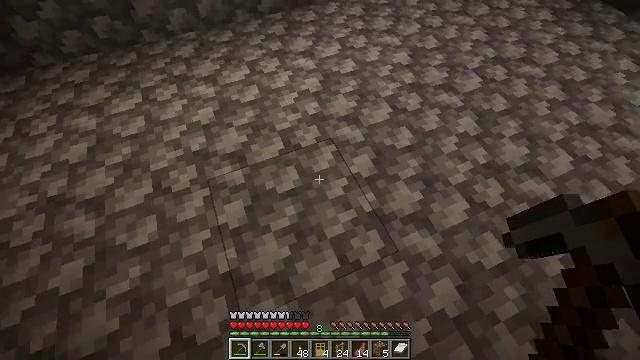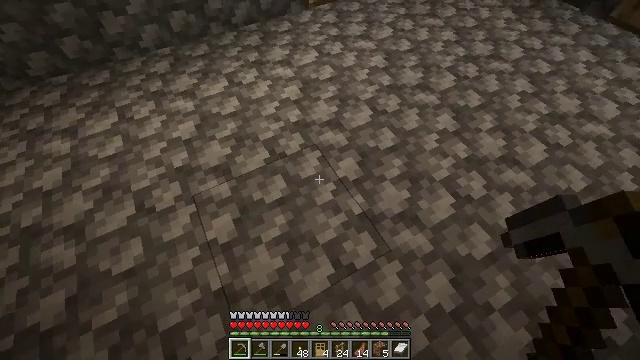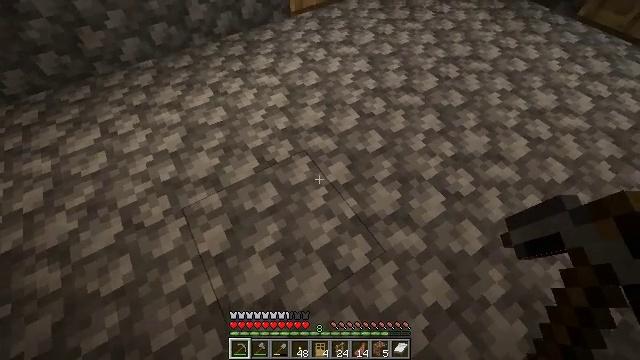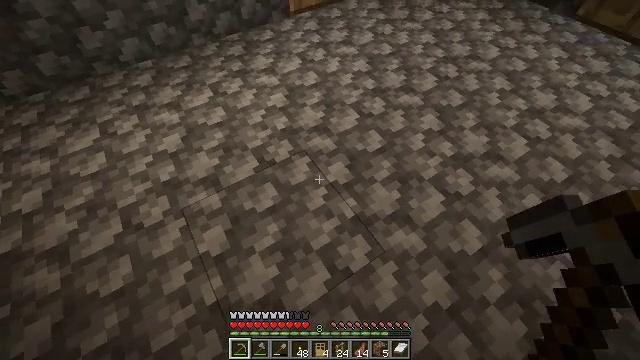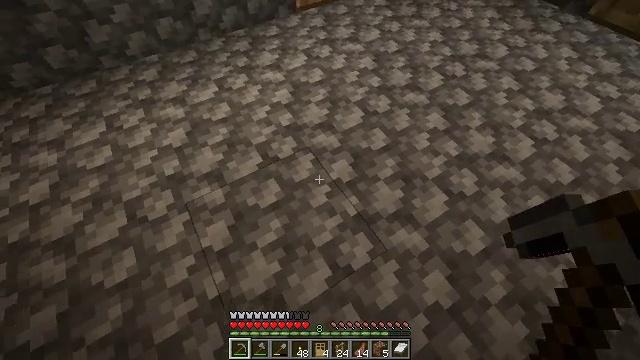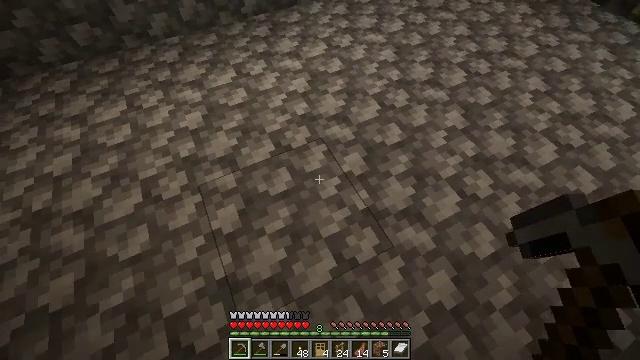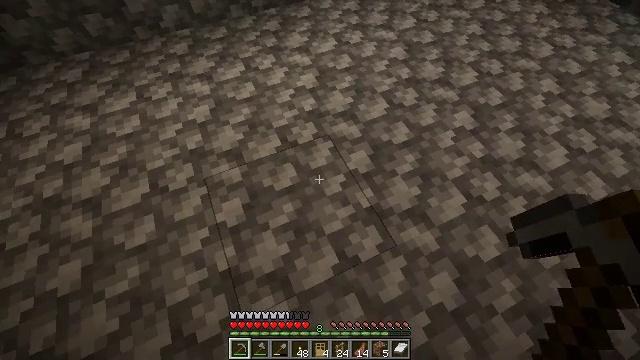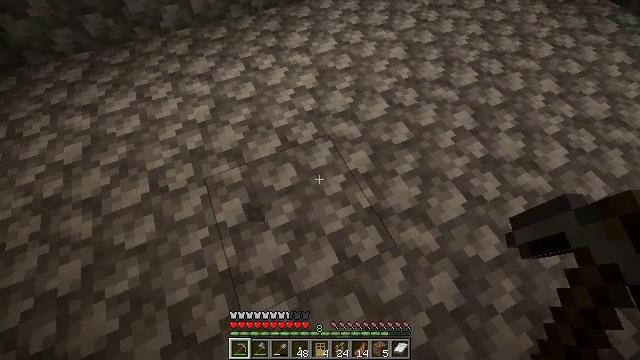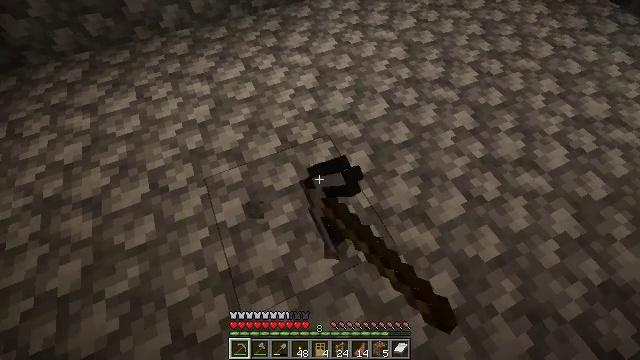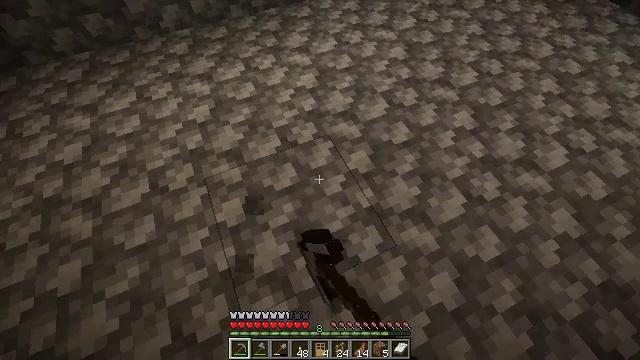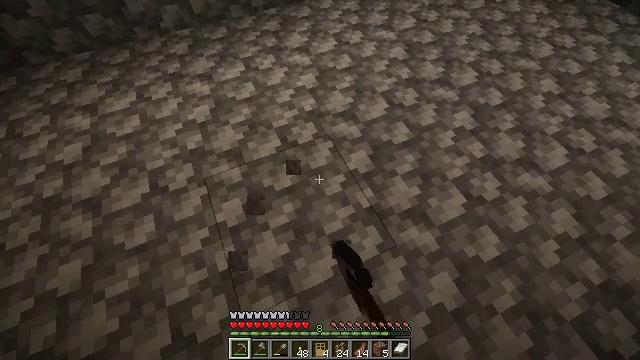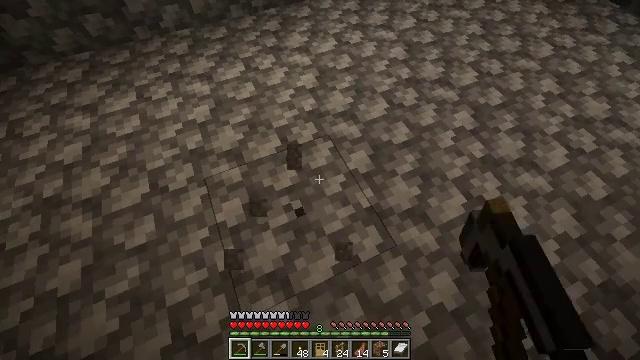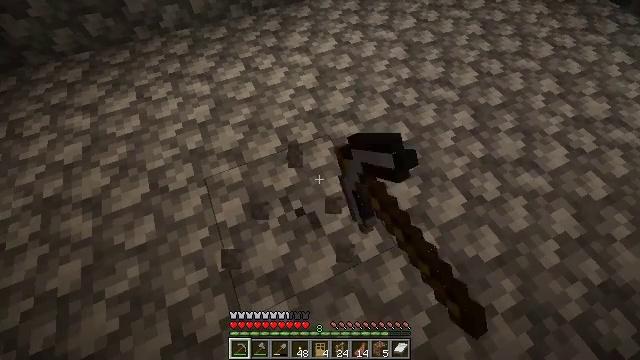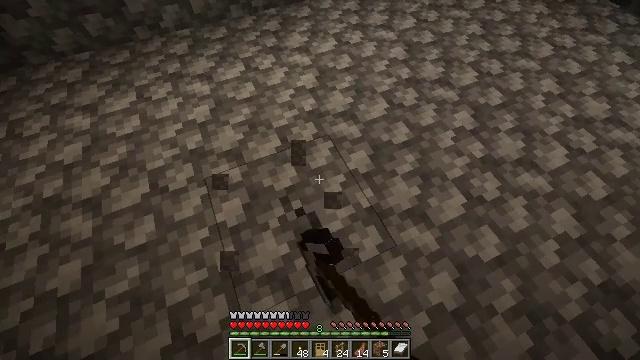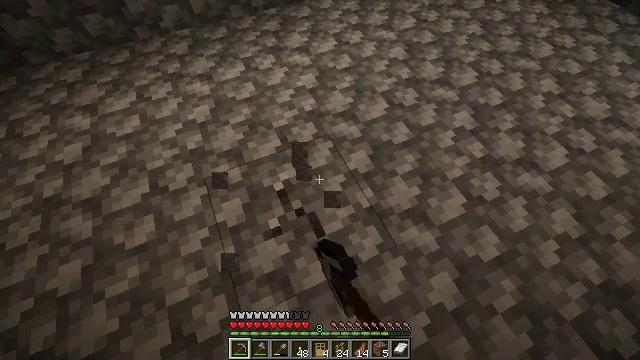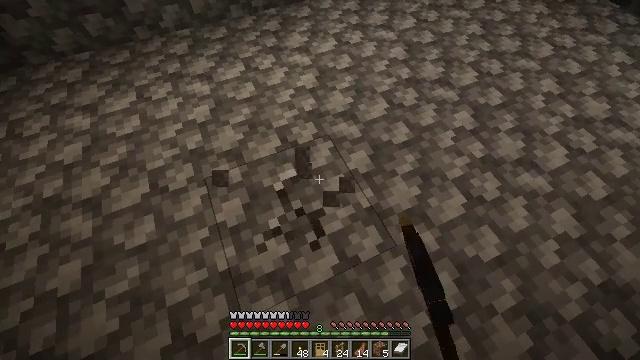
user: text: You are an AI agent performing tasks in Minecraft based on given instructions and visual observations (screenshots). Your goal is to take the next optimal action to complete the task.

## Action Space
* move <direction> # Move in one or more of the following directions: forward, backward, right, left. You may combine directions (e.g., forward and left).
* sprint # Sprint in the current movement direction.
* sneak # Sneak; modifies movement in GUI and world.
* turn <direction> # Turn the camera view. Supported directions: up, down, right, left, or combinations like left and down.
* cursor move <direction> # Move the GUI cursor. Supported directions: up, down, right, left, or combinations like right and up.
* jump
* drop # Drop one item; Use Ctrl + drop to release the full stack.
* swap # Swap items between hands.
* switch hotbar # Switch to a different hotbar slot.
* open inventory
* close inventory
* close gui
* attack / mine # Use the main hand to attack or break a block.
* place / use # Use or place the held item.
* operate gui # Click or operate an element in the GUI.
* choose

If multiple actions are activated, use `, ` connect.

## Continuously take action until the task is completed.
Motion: motion action
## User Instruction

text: Collect cobblestone blocks for construction.
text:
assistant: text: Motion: turn right and up
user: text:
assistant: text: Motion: turn right and up
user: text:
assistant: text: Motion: no_op
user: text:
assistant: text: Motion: turn left
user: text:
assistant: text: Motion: turn left and down
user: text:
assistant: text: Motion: turn left
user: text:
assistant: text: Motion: attack / mine
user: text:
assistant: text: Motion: attack / mine
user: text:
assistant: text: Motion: attack / mine
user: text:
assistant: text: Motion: attack / mine
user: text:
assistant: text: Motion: attack / mine
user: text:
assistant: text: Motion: attack / mine
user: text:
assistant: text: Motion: attack / mine
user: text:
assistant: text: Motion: attack / mine
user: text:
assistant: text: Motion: attack / mine
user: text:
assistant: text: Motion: attack / mine
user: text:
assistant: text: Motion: turn right, attack / mine
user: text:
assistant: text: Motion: turn right, attack / mine
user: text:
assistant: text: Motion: turn right, attack / mine
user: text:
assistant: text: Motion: turn right, attack / mine
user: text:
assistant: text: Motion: turn right, attack / mine
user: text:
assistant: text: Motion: turn right, attack / mine
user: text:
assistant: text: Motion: turn right, attack / mine
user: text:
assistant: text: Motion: attack / mine
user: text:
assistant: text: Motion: attack / mine
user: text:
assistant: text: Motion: attack / mine
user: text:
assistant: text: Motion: turn right, attack / mine
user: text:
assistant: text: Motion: attack / mine
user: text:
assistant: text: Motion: attack / mine
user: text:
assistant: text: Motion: attack / mine